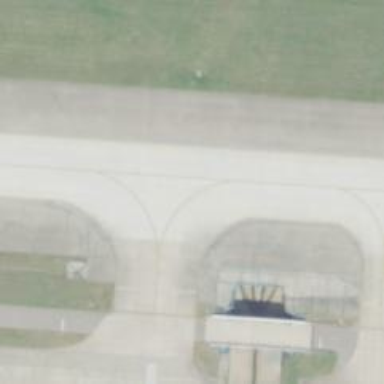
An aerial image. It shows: Image of taxiway at airport.